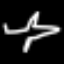
Label: airplane